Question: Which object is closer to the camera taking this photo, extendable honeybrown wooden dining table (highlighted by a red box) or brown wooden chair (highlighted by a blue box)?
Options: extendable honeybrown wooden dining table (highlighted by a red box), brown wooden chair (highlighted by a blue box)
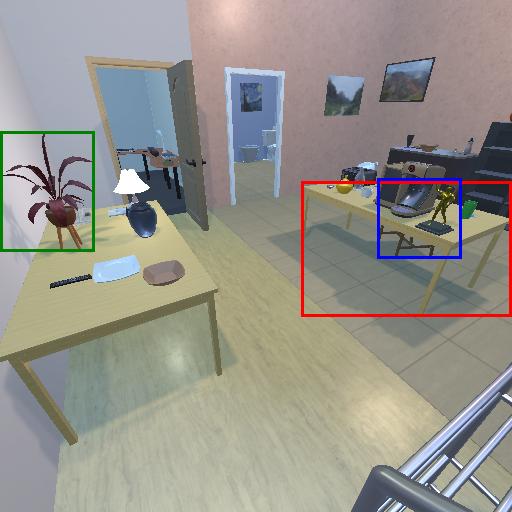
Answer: extendable honeybrown wooden dining table (highlighted by a red box)